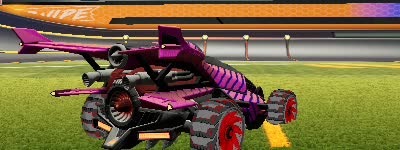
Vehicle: aftershock